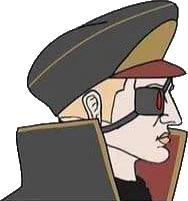
Label: 4_Yes_Chad